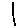
Label: line